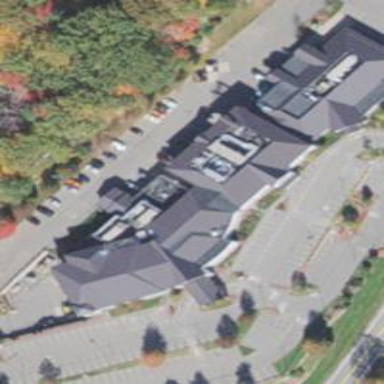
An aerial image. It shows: Healthcare clinic.